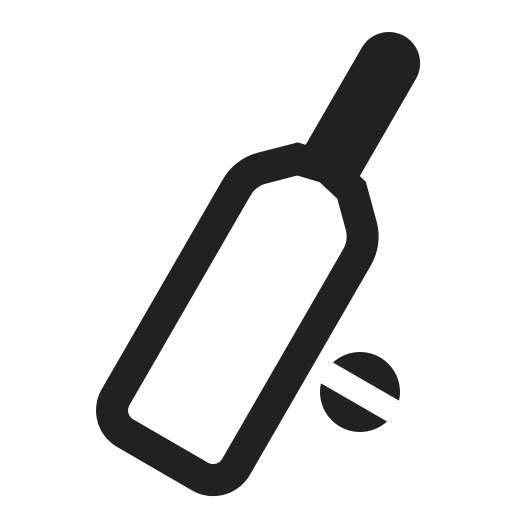
cricket game high contrast